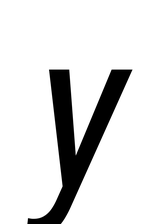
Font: Roboto-Italic_Condensed_Italic